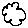
Label: cloud